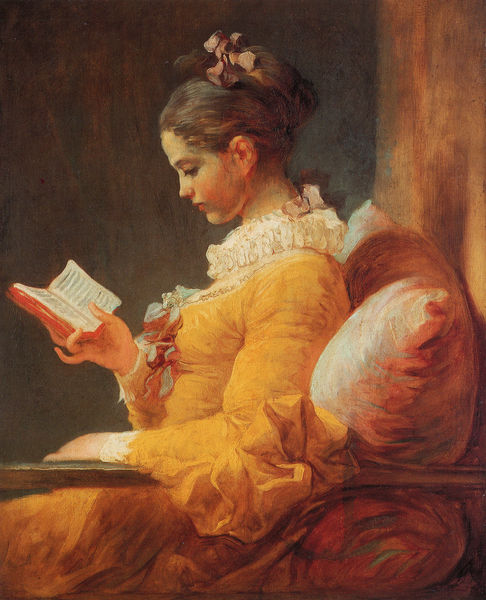
Titel: La liseuse, Die Lesende
Künstler: Jean Honoré Fragonard
Standort: Washington (District of Columbia)
Institution: National Gallery of Art
Schlagwörter: blau, blätter, dunkel, gemälde, hand, schatten, weiß, gelb, mädchen, ocker, sitzen, braun, brust, bunt, busen, daumen, finger, frau, frisur, haar, hell, hintergrund, holz, kleid, licht, nase, ohr, orange, profil, raum, schwarz, stirn, stuhl, zimmer, dame, rot, malerei, schleife, jung, wand, arm, augen, falten, gesicht, halten, inkarnat, knoten, kragen, ärmel, bild, bildnis, hals, halskrause, hände, portrait, porträt, öl, haare, interieur, pose, sessel, sitzend, innen, kind, schleifen, rechts, rosa, dutt, farbig, schrift, wangen, bücher, papier, papiere, sofa, armlehne, lehne, halsband, warm, farbe, haarband, nacken, kissen, braut, polster, lesen, seitenansicht, sitzt, bett, hochgesteckt, geländer, rüschen, aufstützen, dekolleté, wimpern, konzentration, wände, spange, buch, seite, text, literatur, manschette, posieren, liege, gebetsbuch, seiten, grüngrau, büchlein, versunken, brav, bran, rötlich, spitzenkragen, leuchtend, lesend, zeilen, weich, nasenspitze, haarschleife, vertieft, auflehnen, lesende, lehen, rückwand, bequem, ringfinger, ablegen, gesangbuch, armbeuge, lektüre, king, friedlich, zeile, jabot, aufgesteckt, haardutt, auflegen, daunenkissen, dickes kissen, handinnenfläche, kleiner finger, klug, muße, plumeau, schülerin, wüsche, züchtig, liederbuch, liest, rechte, kleis, lesendes mädchen, gelbes kleid, aufstützend, gutt, mädchen mit buch, gelb-rot, gespreizte finger, oranges kleid, golöd